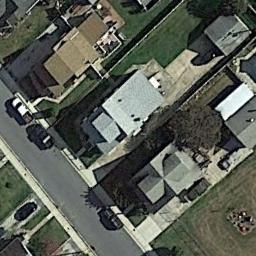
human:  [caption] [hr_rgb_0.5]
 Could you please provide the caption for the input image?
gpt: The medium residential is on the grass next to the road .

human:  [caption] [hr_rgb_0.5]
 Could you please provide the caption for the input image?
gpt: There are many buildings in medium residential area .

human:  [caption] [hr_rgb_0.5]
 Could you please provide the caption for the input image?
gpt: The medium residential area has some neatly arranged houses and a road goes through the medium residential area .

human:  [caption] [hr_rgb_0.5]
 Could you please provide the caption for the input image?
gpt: There are many medium-sized houses .

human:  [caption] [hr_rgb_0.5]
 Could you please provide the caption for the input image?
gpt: There are some buildings on green lawns on the medium residential area .